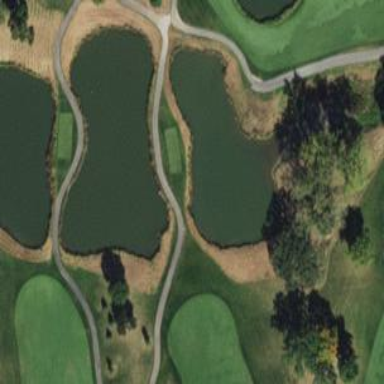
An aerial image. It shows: Picturesque scene of golf course with lateral water hazard.